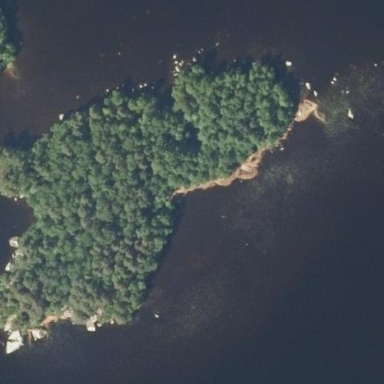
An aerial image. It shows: Forested islet.